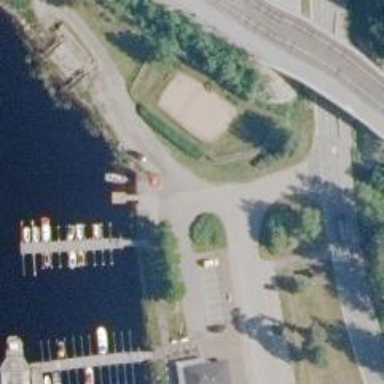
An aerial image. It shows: Slipway on leisure land.